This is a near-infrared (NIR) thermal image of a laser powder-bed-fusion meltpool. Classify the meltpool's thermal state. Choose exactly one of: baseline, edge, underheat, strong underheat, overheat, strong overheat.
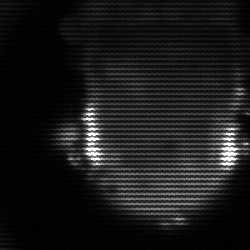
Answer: baseline